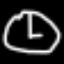
Label: clock